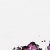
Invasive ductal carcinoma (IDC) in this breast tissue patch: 0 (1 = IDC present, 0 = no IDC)